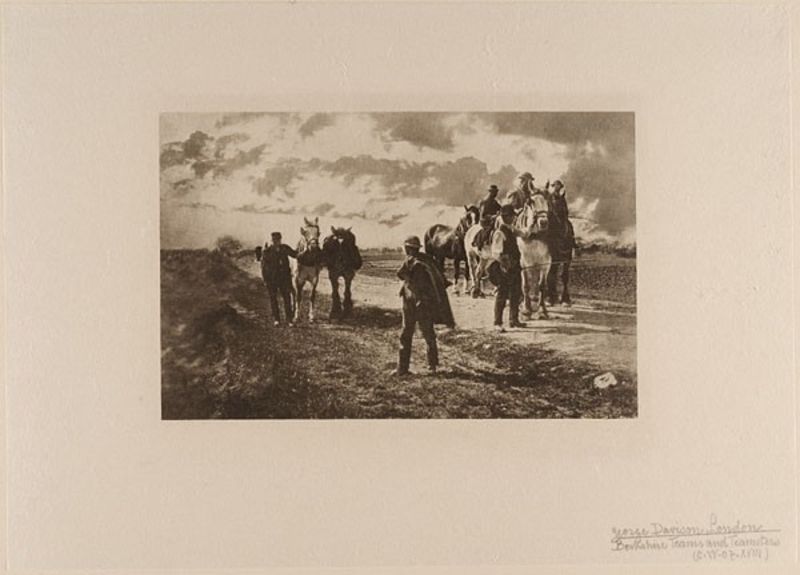
Künstler: George Davison
Standort: Hamburg
Institution: Museum für Kunst und Gewerbe Hamburg
Schlagwörter: bauern, pferd, papier, foto, fotografie, photographie, photo, landwirtschaft, landschaften, landschaftsdarstellung, lichtbild, piktoralismus, kunstfotografie, piktorialismus, heliogravur, künstlerische, pictorialismus, heliogravüre, photogravüre, fotogravüre, zügel